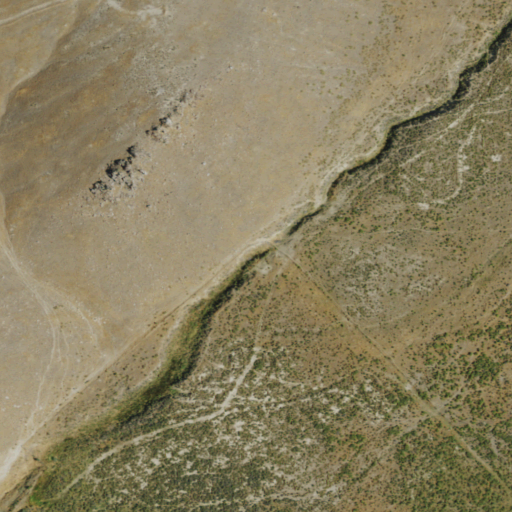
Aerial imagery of valley in Nevada named Porphyry Canyon containing grassland, shrub, and pasture